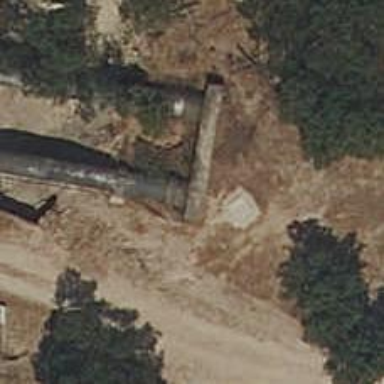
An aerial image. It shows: Pipeline carrying water.